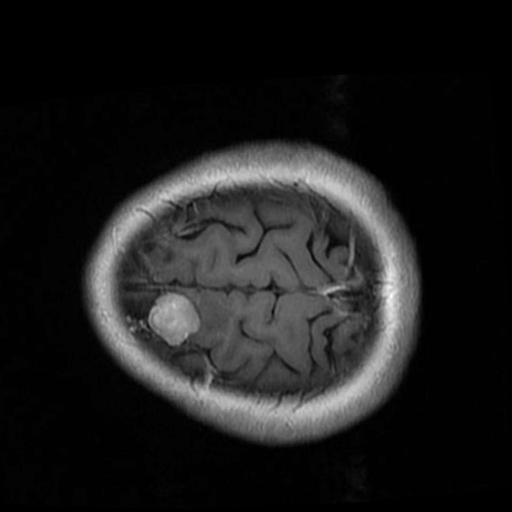
Label: brain_menin